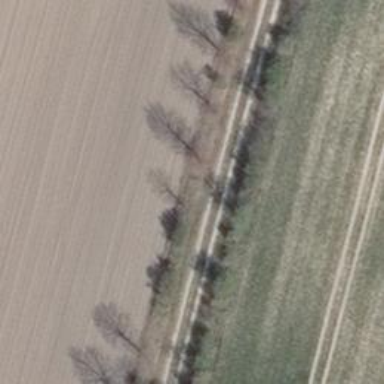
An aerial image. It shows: Row of trees in natural setting.